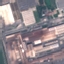
Land use / land cover class: Industrial